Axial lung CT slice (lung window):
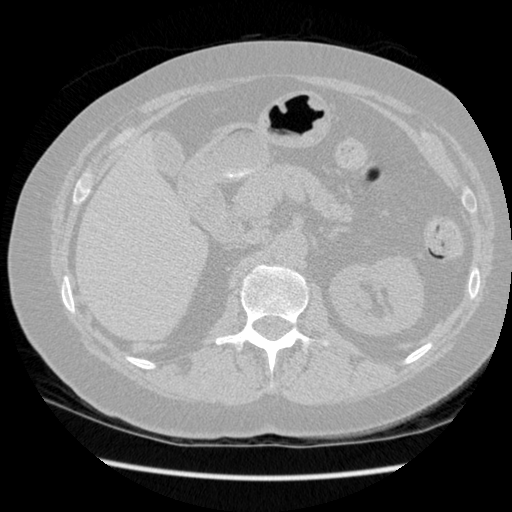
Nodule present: no